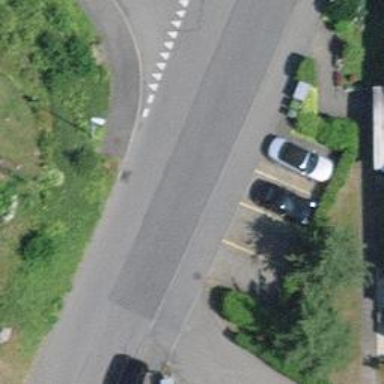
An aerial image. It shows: Kerb serving as barrier.